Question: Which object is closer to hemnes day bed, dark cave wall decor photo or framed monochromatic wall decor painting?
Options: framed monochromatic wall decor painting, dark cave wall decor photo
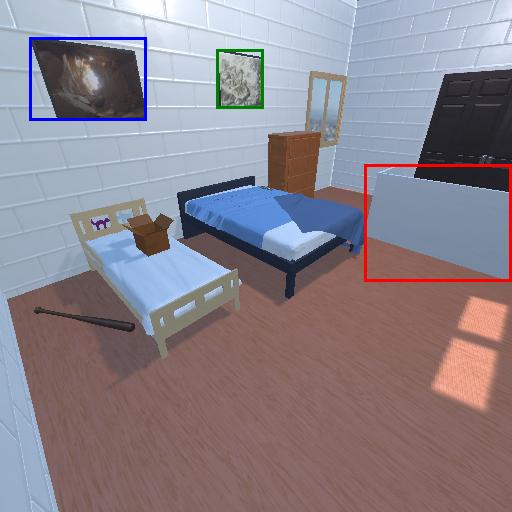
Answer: framed monochromatic wall decor painting